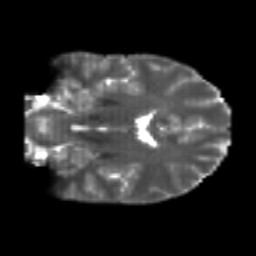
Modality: T2w
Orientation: coronal
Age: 22
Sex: male
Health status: healthy
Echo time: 0.074 s